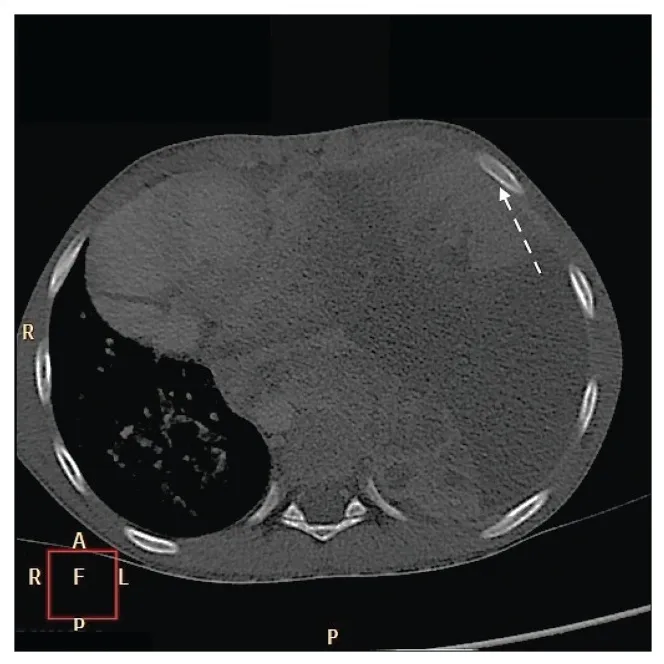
Axial computed tomography image of the chest on bone window demonstrates the absence of associated bony erosions (white arrow).
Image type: radiology (ct)